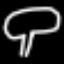
Label: mushroom